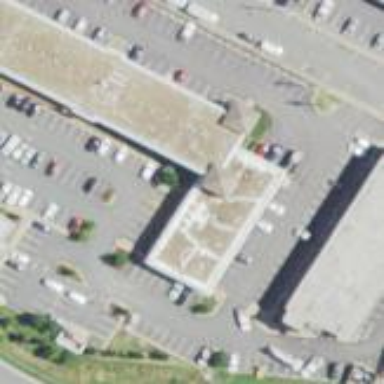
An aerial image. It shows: Hotel building.